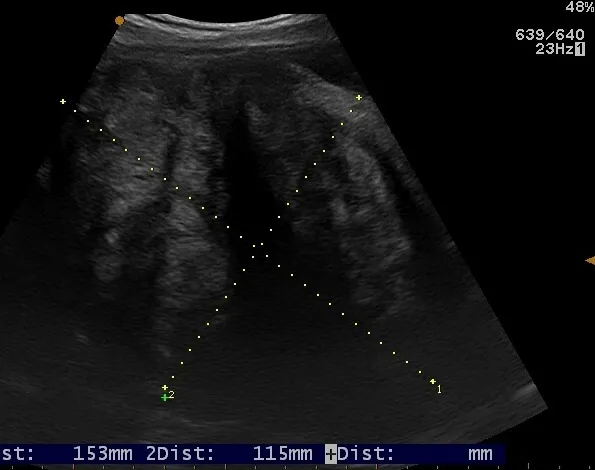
Sonographic image of fetal measurement.
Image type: radiology (ultrasound)